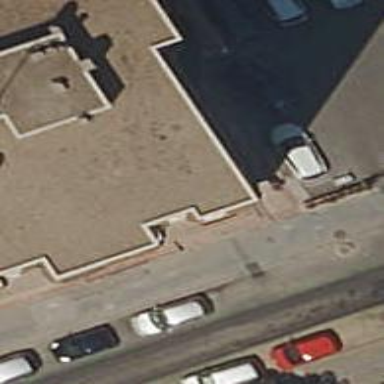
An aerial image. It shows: Restaurant.